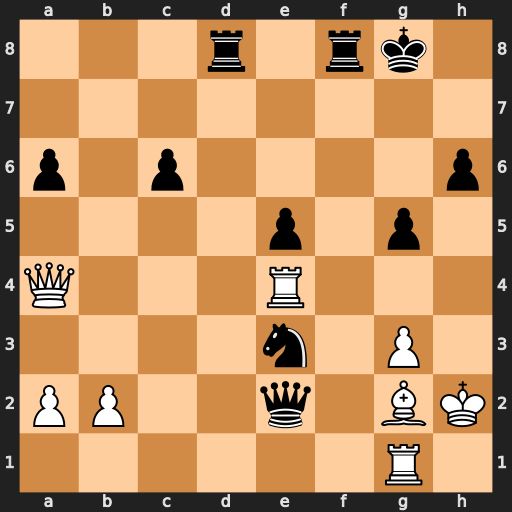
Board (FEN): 3r1rk1/8/p1p4p/4p1p1/Q3R3/4n1P1/PP2q1BK/6R1
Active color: w
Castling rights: -
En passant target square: -
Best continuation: Qb3+ Kg7 Qxe3 Qxe3 Rxe3